Field crop: maize
Growth stage: 2
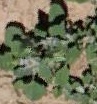
Species: chenopodium